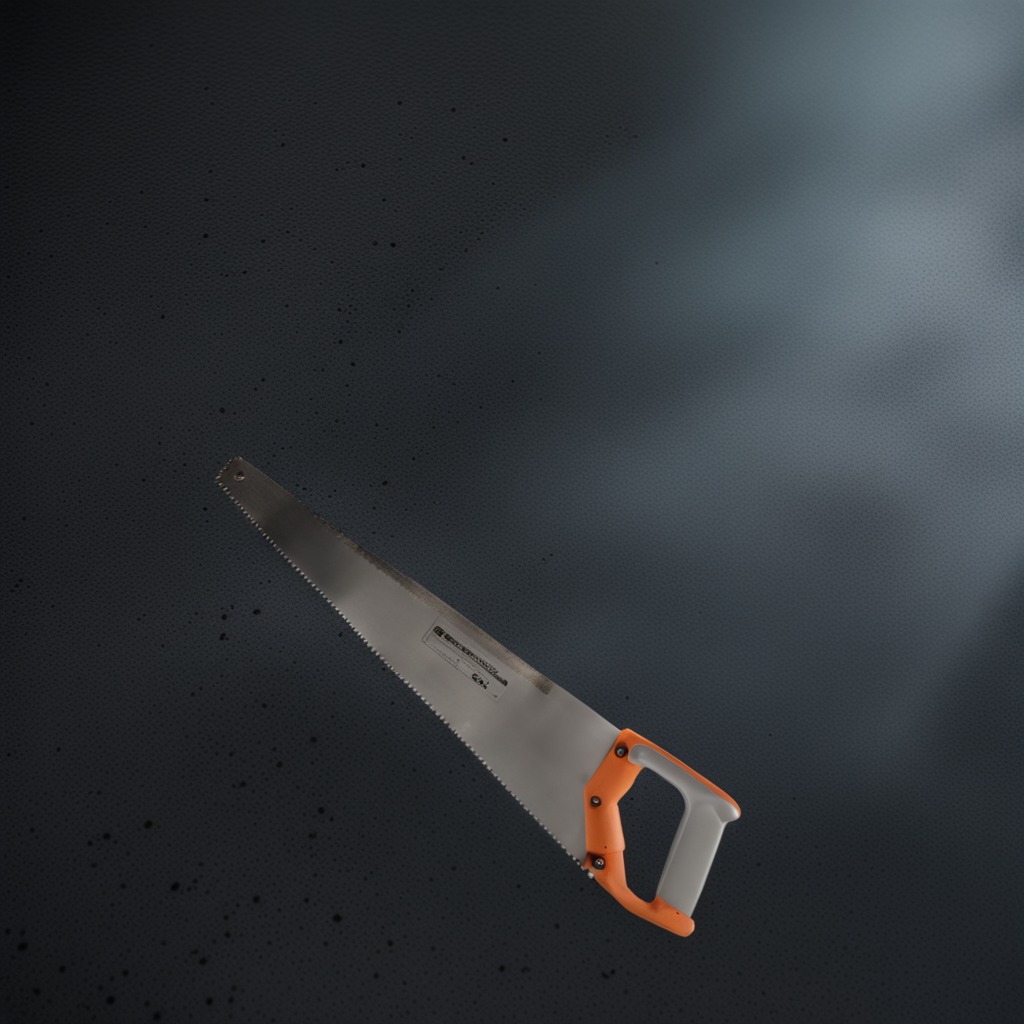
A handheld metal saw is lying on the granite table inside a workshop at night dim ambient light soft shadows worn but